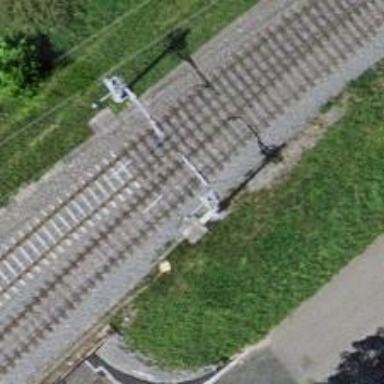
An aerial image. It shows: Single railway track with electrified contact line.